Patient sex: F
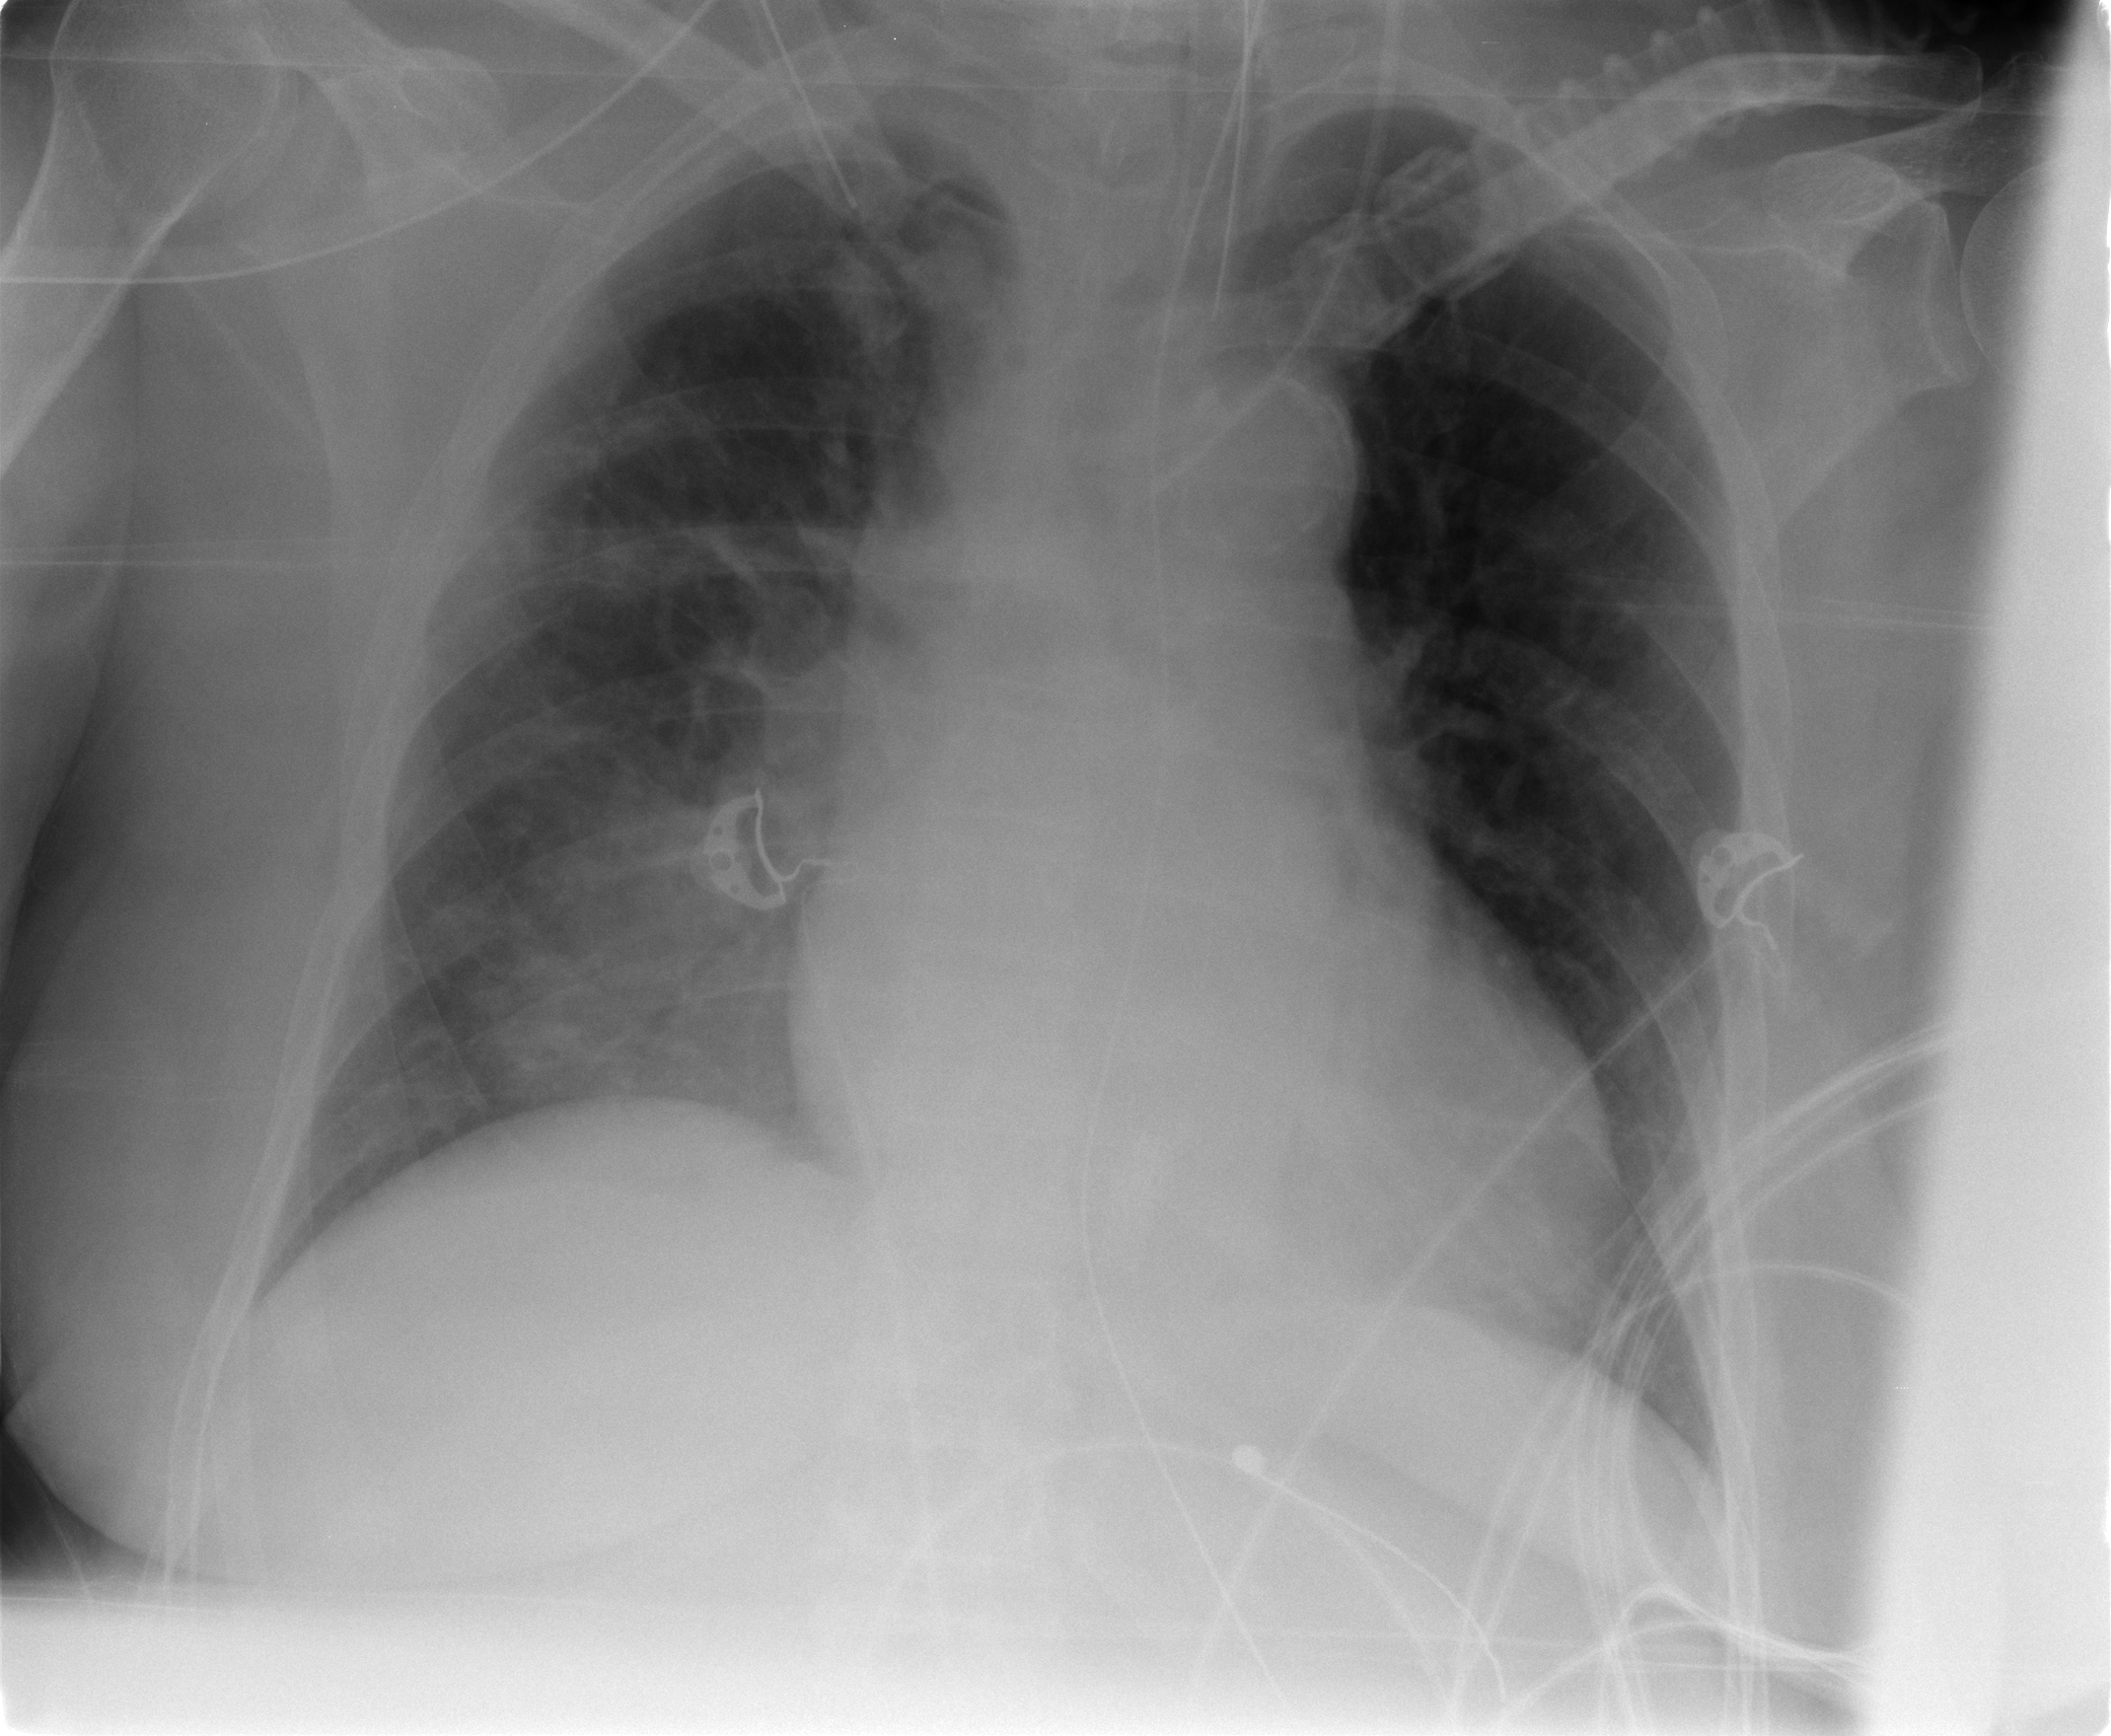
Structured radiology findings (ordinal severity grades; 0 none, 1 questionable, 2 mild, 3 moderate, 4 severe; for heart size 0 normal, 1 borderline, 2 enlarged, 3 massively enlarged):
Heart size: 2
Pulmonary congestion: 3
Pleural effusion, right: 0
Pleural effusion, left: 0
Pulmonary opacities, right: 3
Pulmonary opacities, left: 0
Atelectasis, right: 2
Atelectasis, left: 0